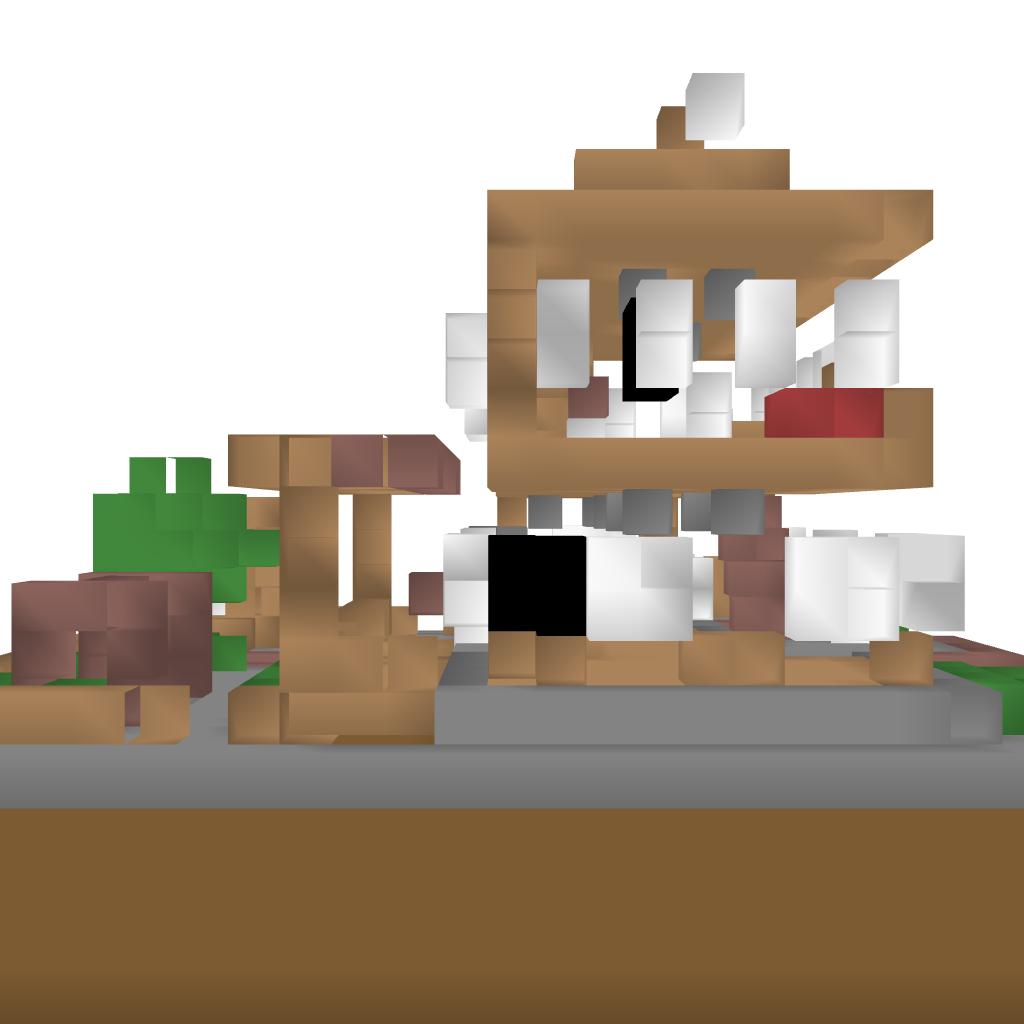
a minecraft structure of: Middle-class Modern I-shaped House with Backyard bad low quality